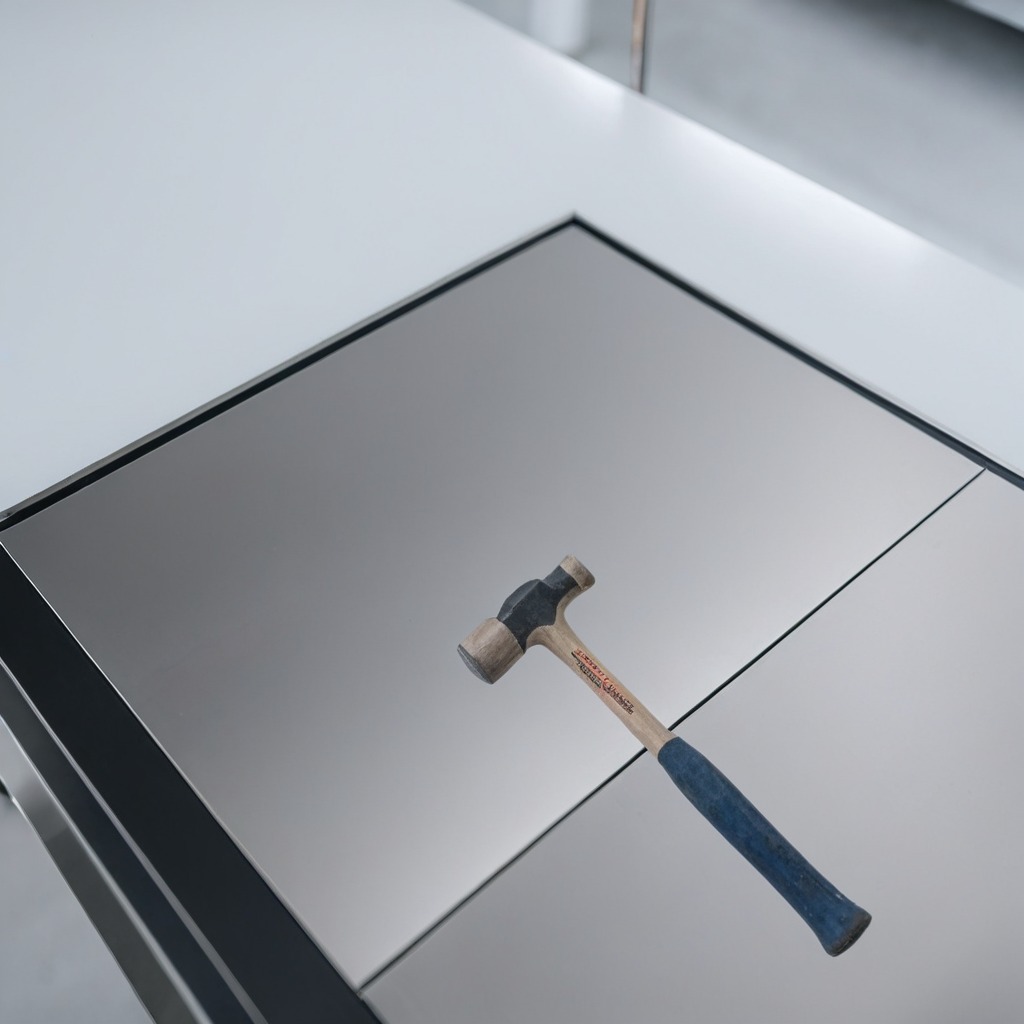
A hammer is lying on a stainless steel table in a high-end prototyping lab.